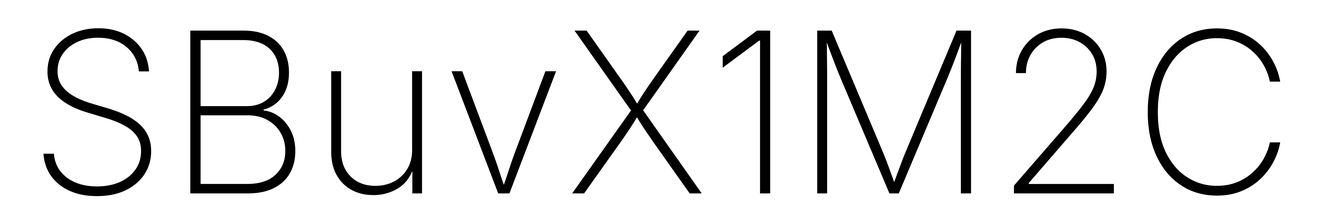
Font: Inter_ExtraLight